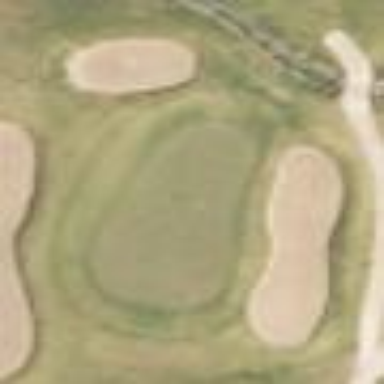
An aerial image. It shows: Area of rough grass used for golf.